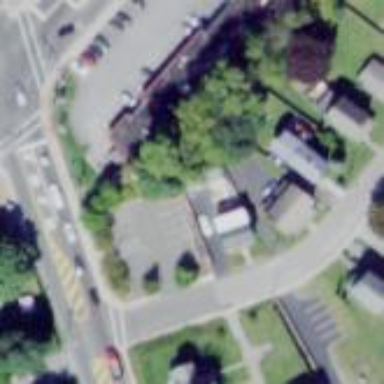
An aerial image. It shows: Retail building.